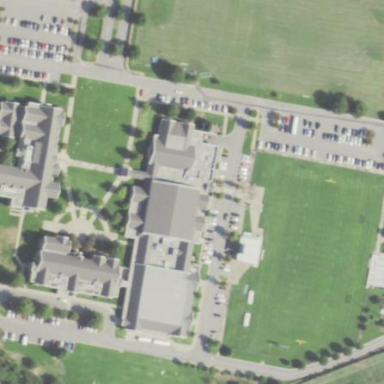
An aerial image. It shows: School.